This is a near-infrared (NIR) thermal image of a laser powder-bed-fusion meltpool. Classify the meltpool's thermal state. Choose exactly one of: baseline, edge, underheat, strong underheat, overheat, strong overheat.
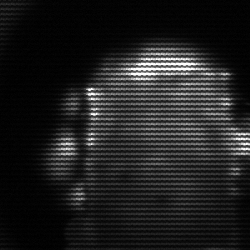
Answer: baseline